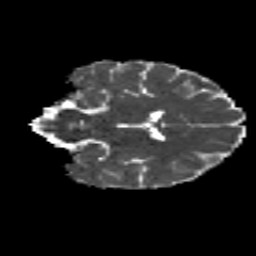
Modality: MD
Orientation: coronal
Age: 30
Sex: female
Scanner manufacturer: siemens
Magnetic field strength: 3 T
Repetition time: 8.8 s
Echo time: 0.085 s